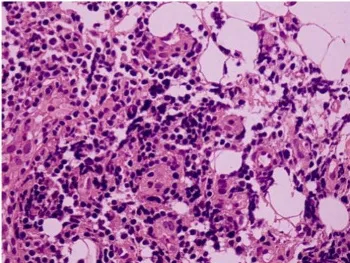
HE (x400): the right parietal pleural biopsy specimen reveals the presence of lymphoplasmacytic and plasma cell infiltration.
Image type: pathology (h&e)